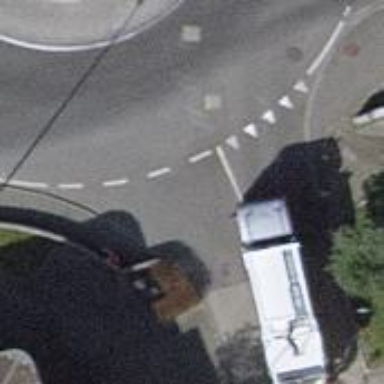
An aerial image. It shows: Asphalt footway with unmarked crossing.